Interaction volume radius: 5 \u00c5
Interaction volume height: 25 \u00c5
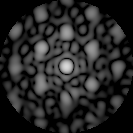
Disorder parameter: 0.4593